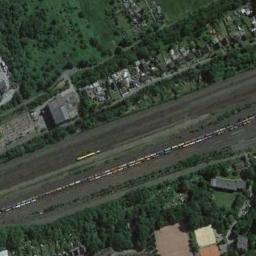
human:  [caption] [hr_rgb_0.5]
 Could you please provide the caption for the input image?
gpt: There is a train passing by in the picture .

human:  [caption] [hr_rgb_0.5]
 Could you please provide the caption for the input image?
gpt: These railways are flanked by some houses and lots of trees and some trains are on the railways .

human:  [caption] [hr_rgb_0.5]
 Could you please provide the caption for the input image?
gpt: Many buildings of different shapes and sizes are beside the railway .

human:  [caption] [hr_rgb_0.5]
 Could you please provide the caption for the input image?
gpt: The railway is next to some trees and houses .

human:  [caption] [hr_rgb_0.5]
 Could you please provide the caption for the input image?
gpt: There are many green trees and some buildings beside the railway .